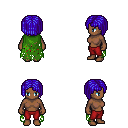
a pixel art fantasy rpg character, female body template, human, dark skin, green tattered cape, red pants, blue pageboy hairstyle, four views (front, back, left, right), 2x2 character sprite sheet, small pixel art, hard edges, no anti-aliasing